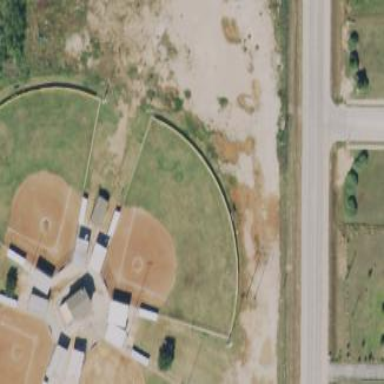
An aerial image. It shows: Baseball pitch for leisure land activities.